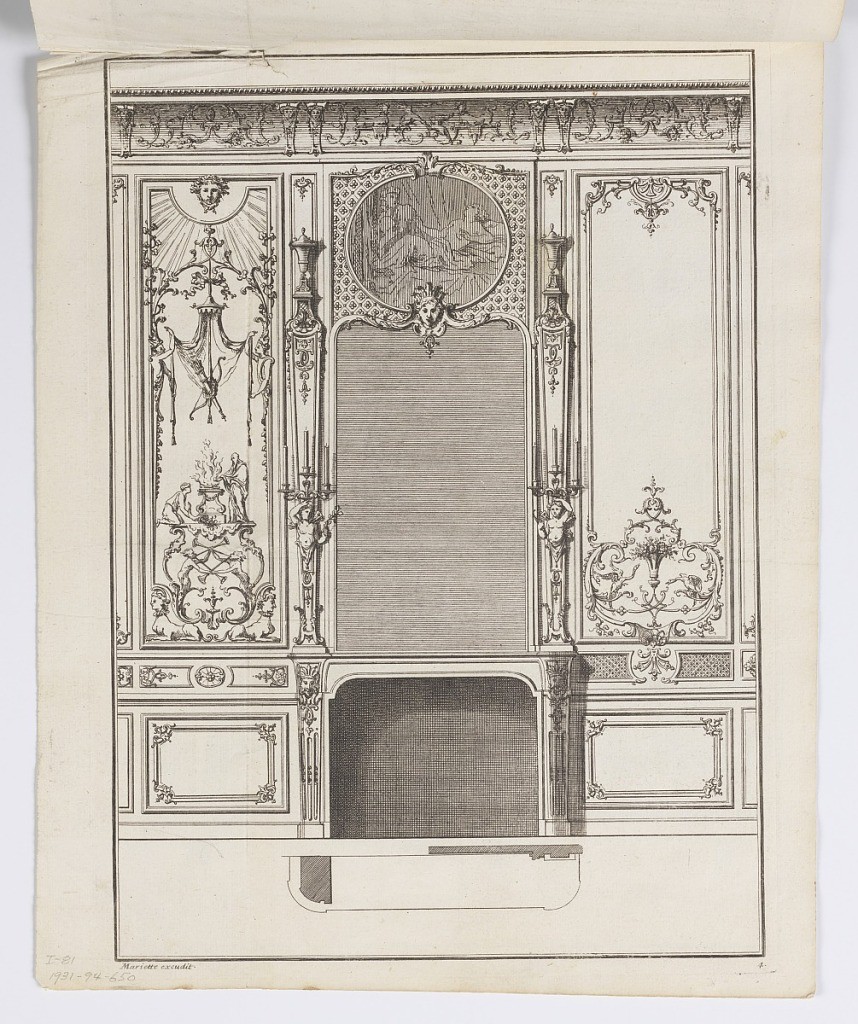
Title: Design for a Fireplace Wall, Plan and Elevation, Plate 4
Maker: Jean Mariette, French, 1660–1742
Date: ca. 1660–1742
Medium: Engraving on paper
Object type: Print
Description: Design for a fireplace wall shown in plan and elevation. Plate 4.